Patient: sex M, age 57
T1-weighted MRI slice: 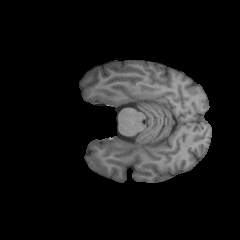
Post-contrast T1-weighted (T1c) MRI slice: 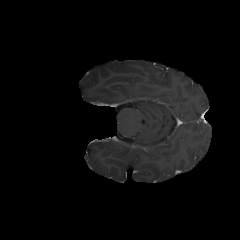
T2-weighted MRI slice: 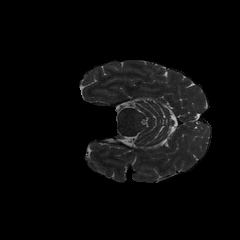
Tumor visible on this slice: no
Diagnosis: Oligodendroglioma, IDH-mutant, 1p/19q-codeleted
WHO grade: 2